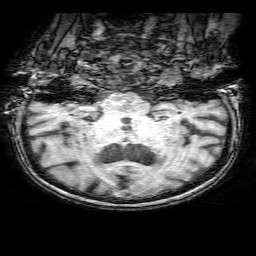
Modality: T1w
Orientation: sagittal
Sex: female
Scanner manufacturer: philips
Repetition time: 0.008199 s
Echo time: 0.00378 s